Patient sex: F
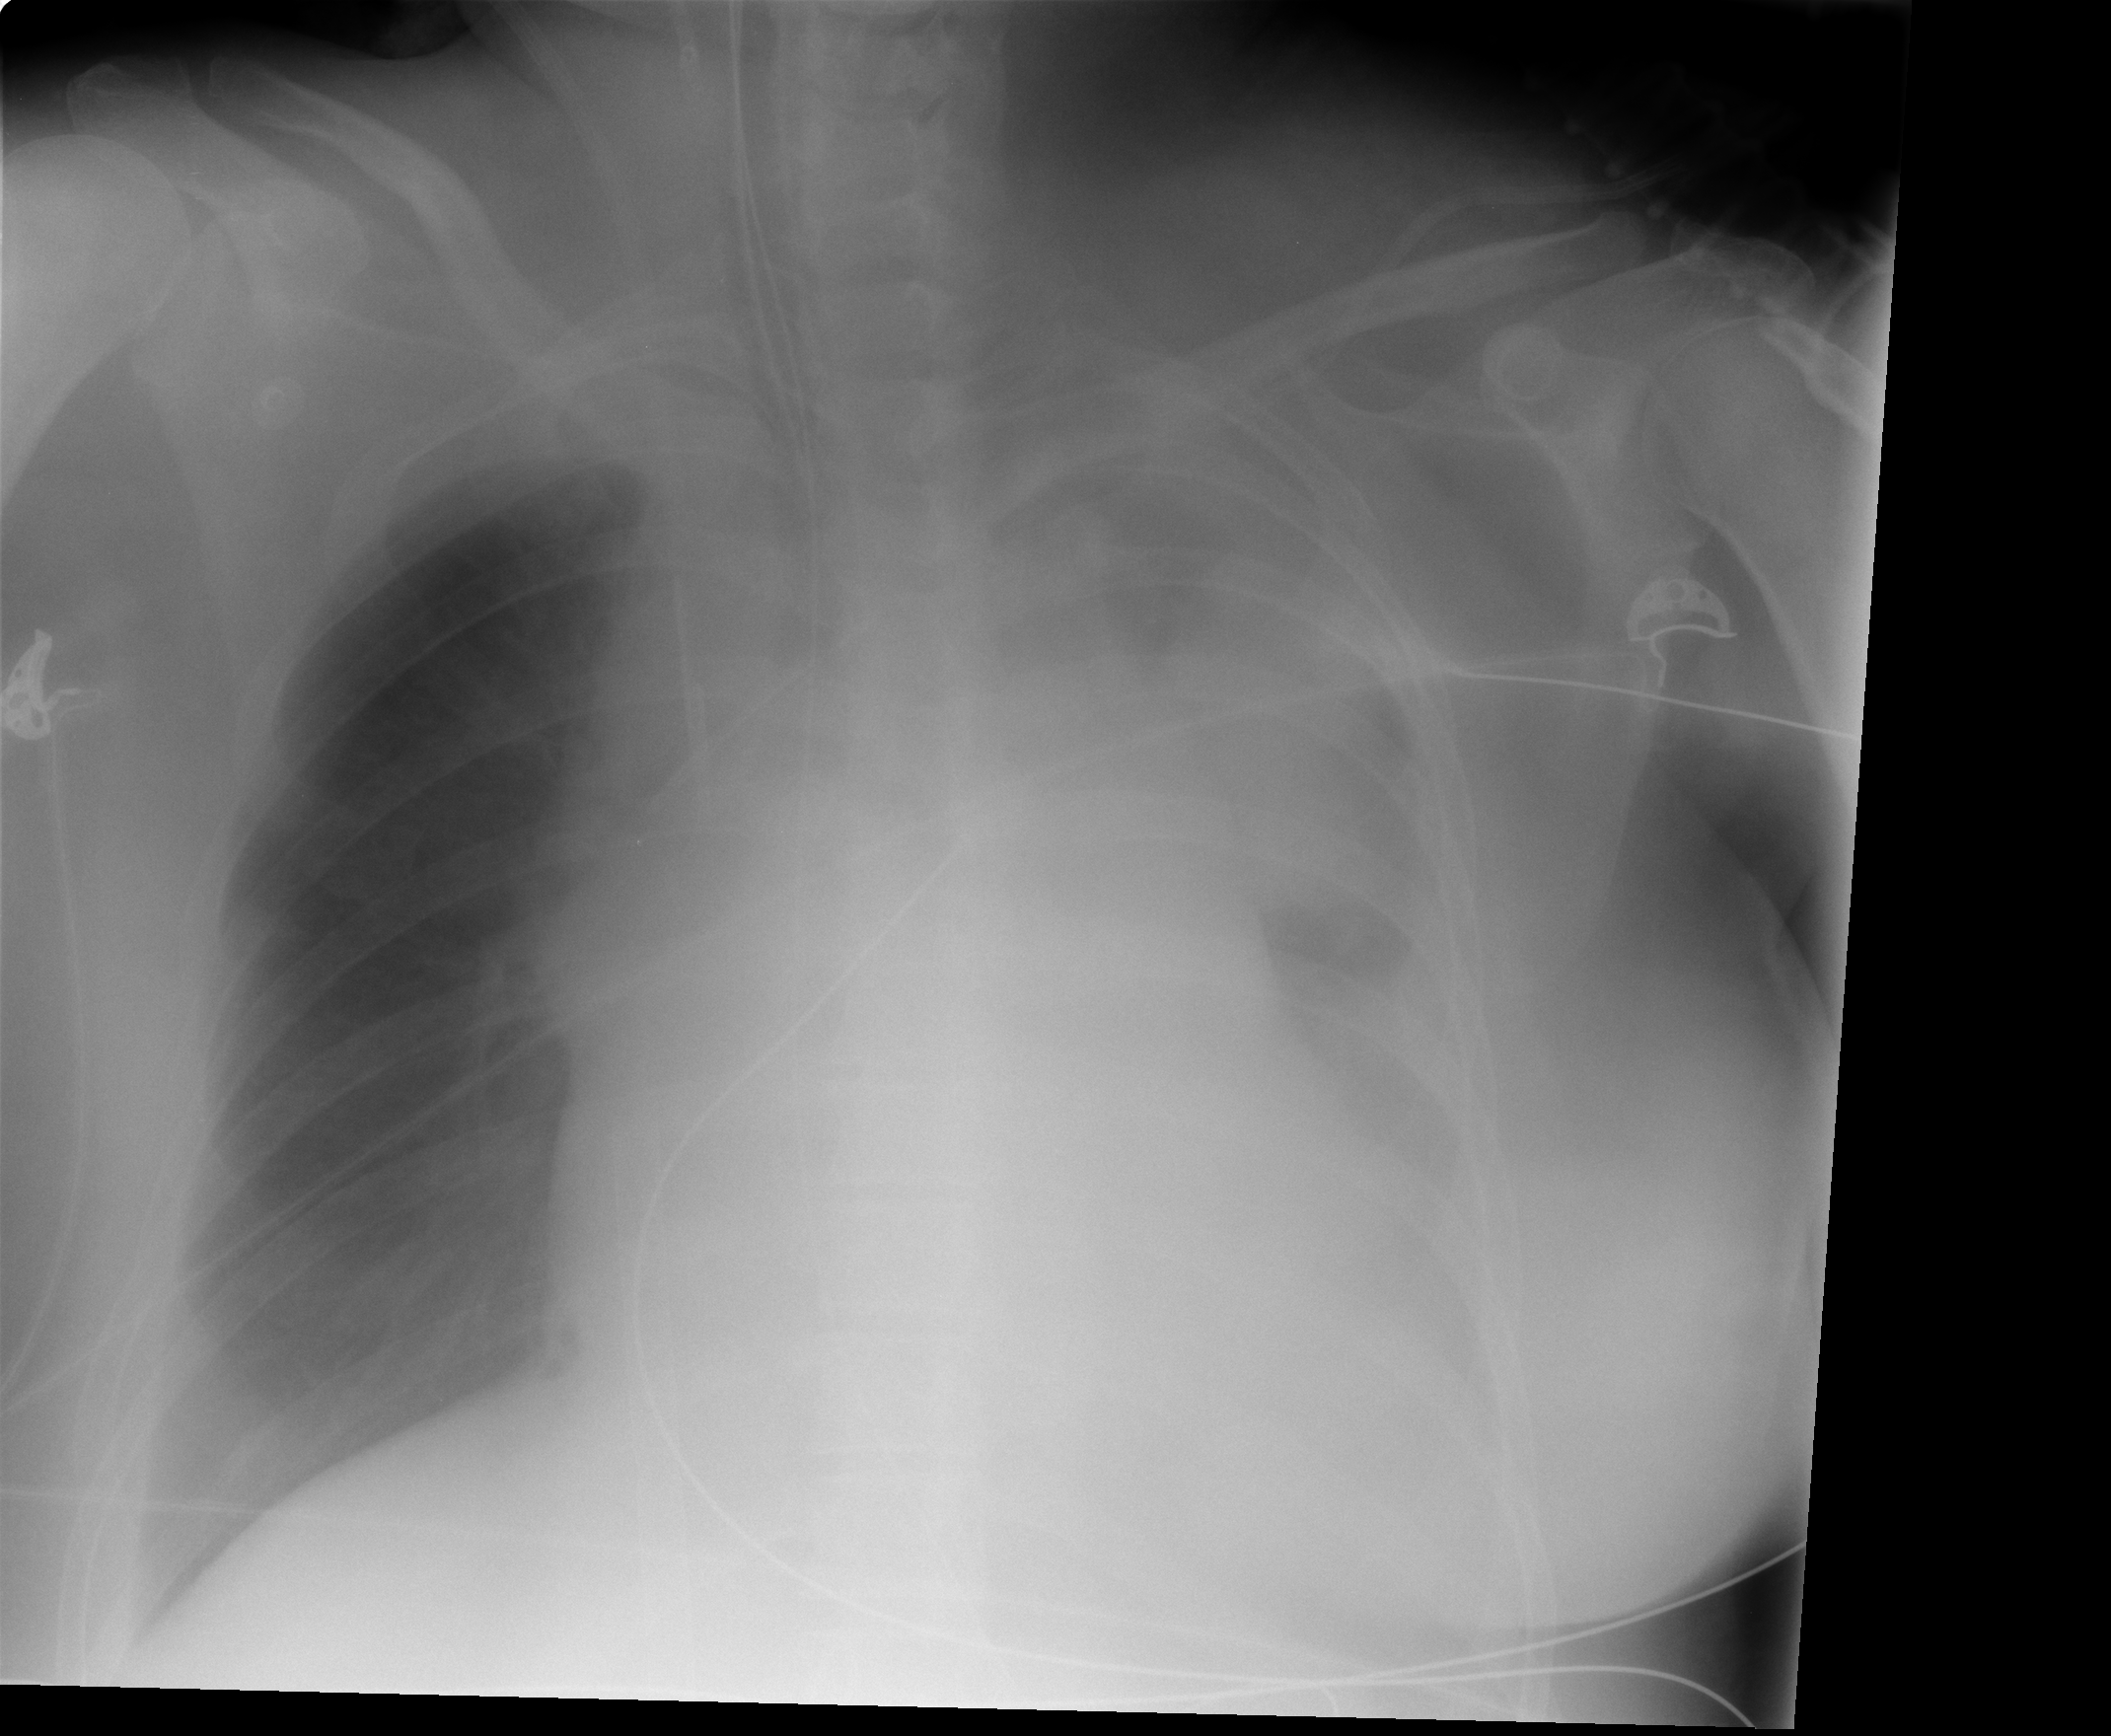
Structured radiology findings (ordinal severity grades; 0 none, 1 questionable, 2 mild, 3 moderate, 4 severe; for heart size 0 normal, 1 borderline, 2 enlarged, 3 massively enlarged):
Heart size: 2
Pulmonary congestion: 0
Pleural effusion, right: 2
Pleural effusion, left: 3
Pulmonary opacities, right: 0
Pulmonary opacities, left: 3
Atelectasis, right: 1
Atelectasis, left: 3